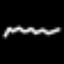
Label: squiggle